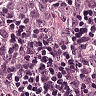
Metastatic tissue present: yes